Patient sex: M
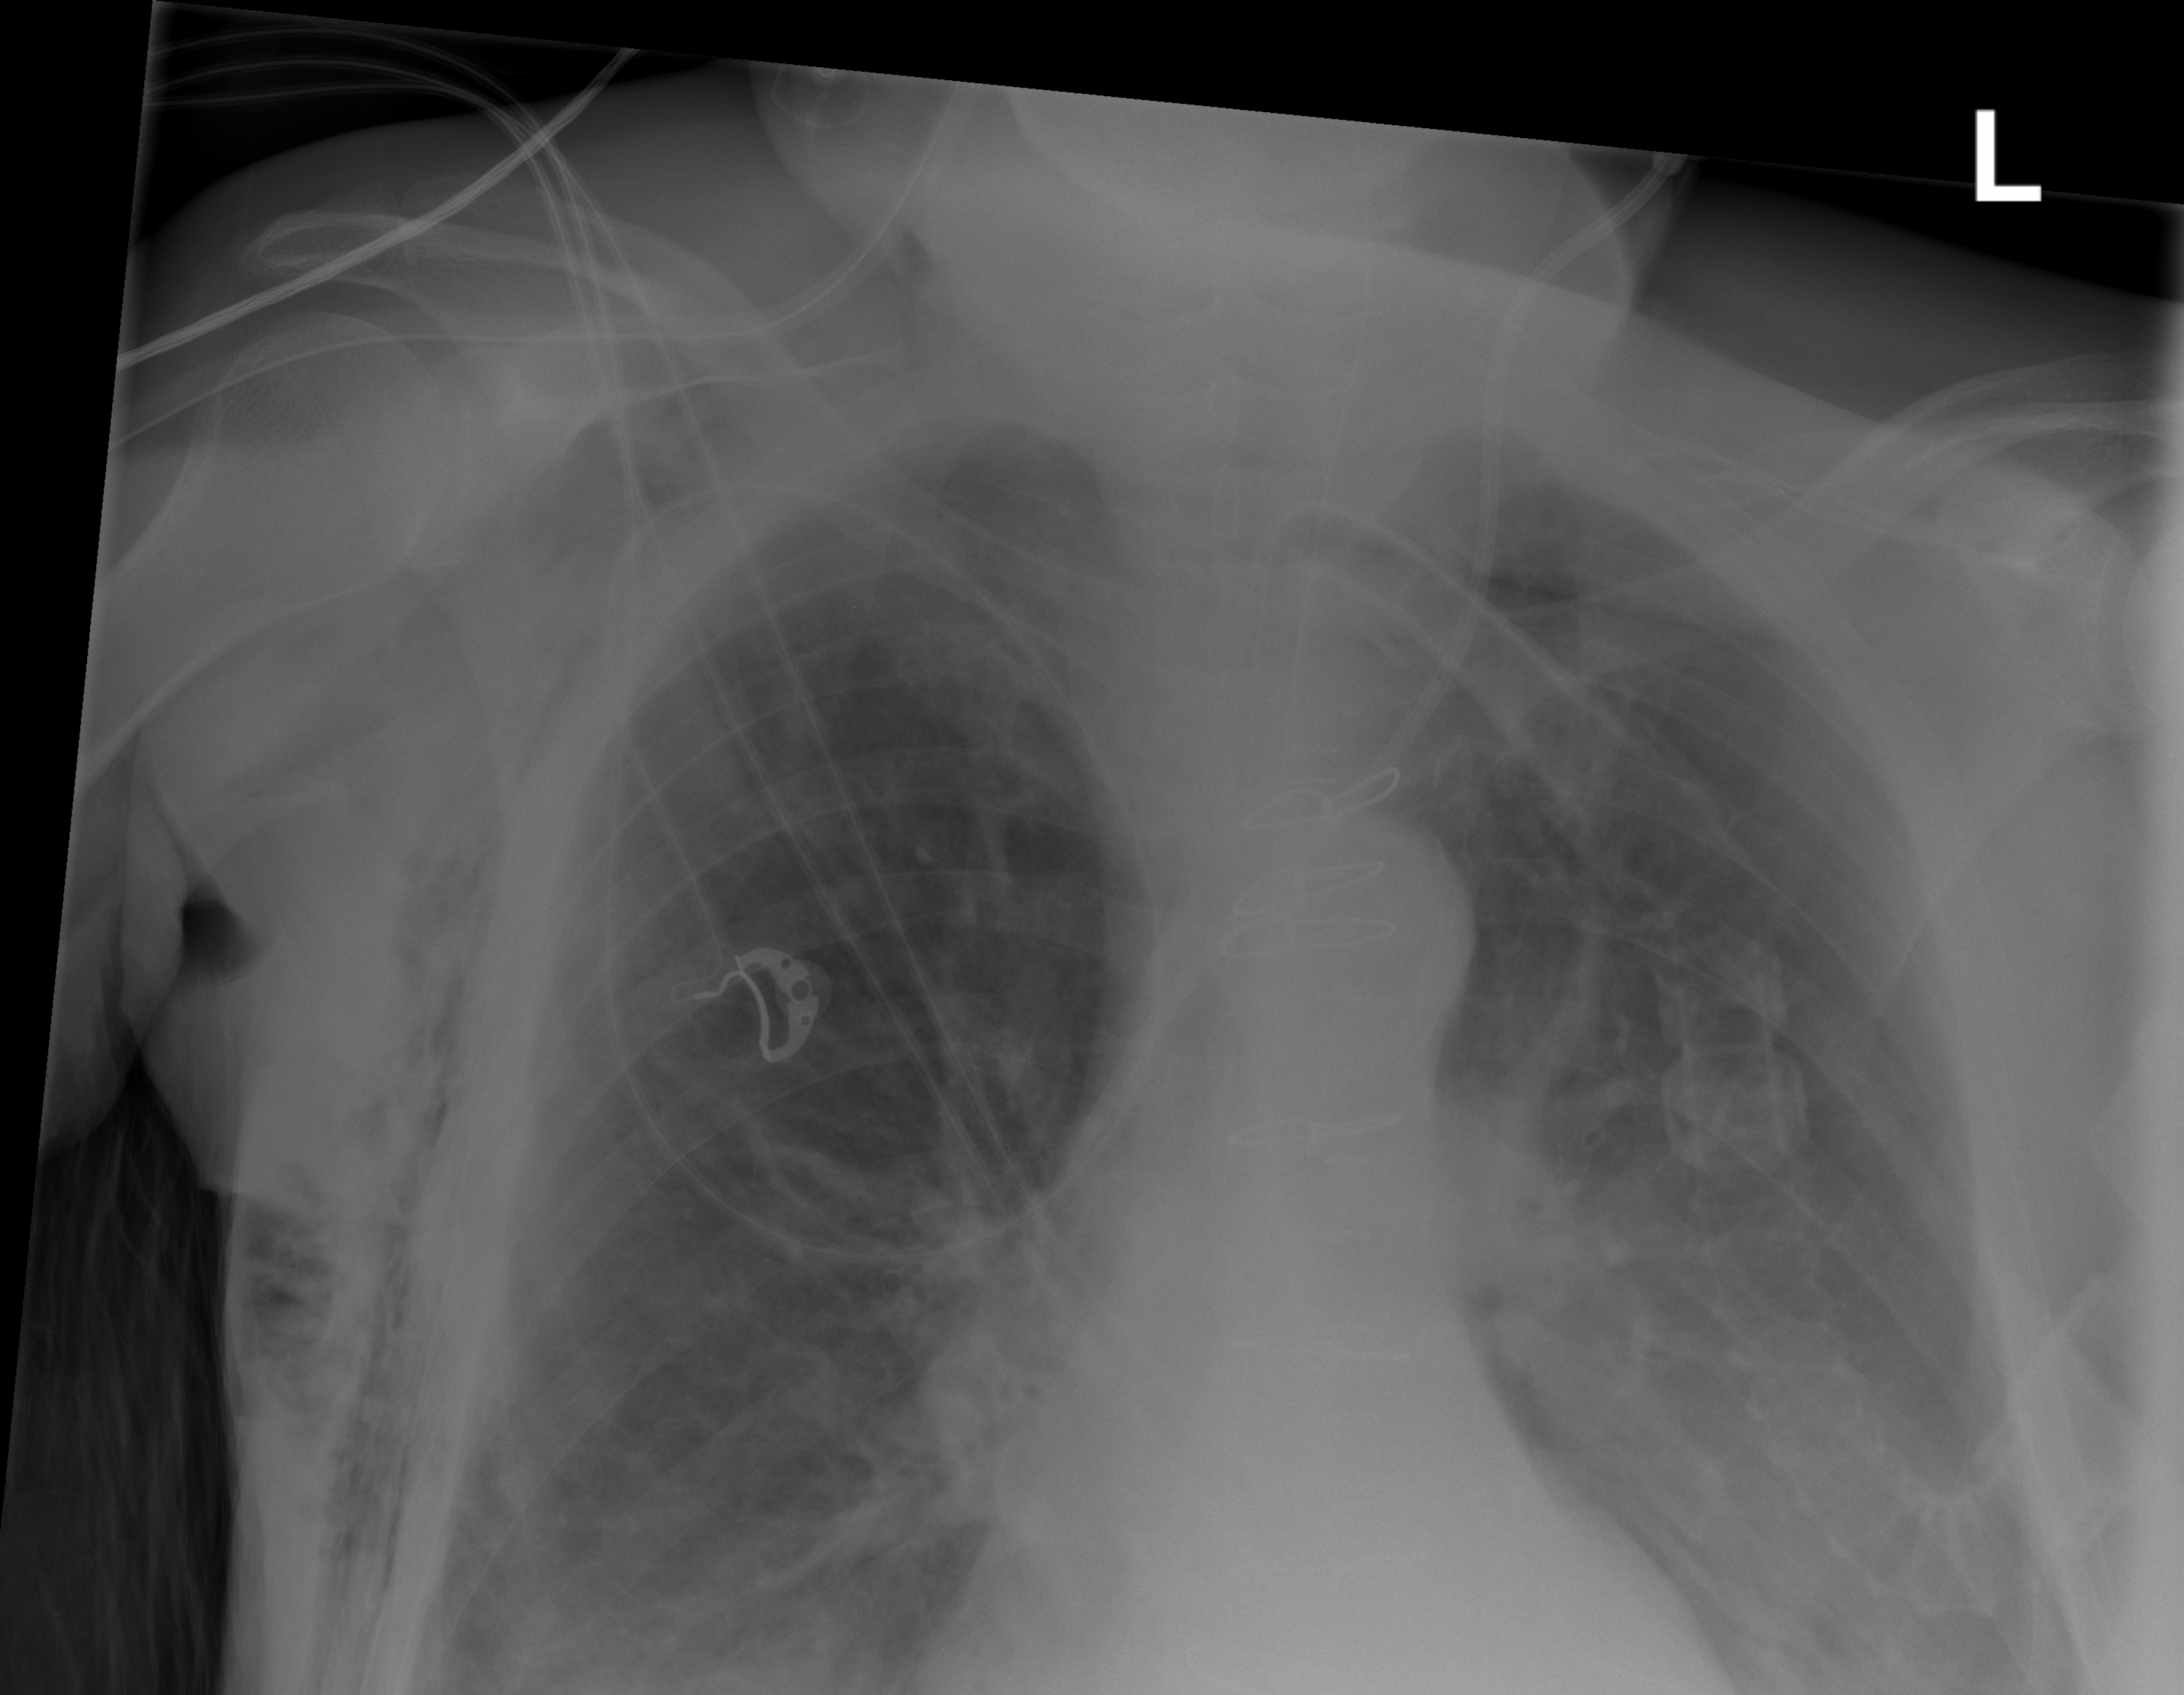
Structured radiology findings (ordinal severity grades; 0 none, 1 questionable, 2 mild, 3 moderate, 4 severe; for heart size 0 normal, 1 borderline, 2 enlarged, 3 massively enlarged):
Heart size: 0
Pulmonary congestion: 1
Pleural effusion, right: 1
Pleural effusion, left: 1
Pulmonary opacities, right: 0
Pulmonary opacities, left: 3
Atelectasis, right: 0
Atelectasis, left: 2